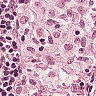
Metastatic tissue present: no